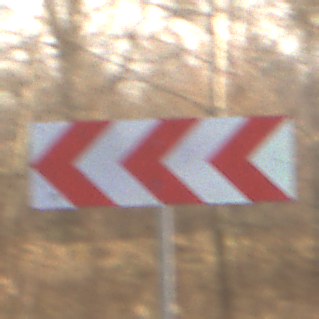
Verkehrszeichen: RichtungstafelnInKurvenGrossRechts
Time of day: SunriseSunset
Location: Outdoor (Nature)
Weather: PartlyCloudy
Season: NotSpecified
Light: Natural